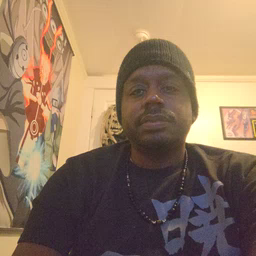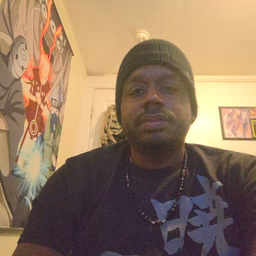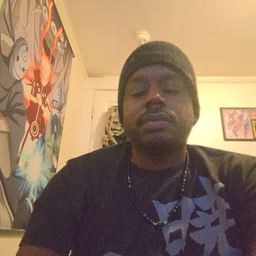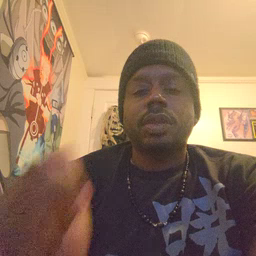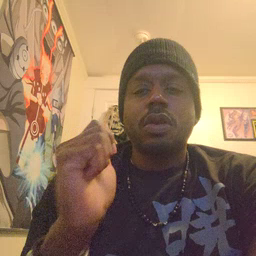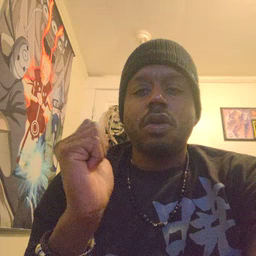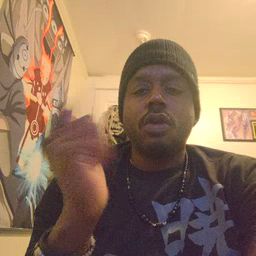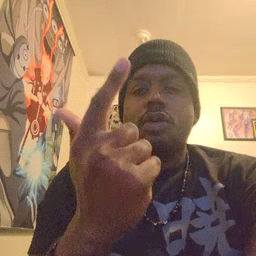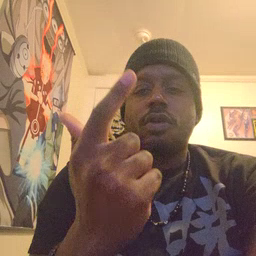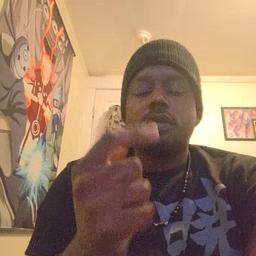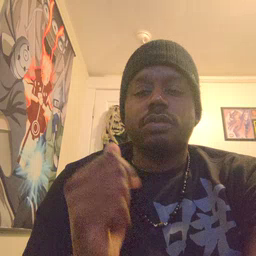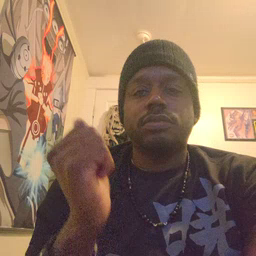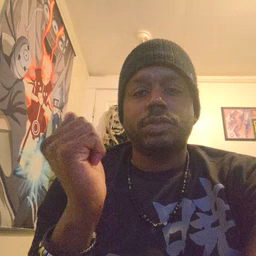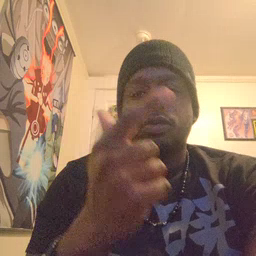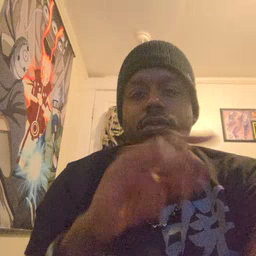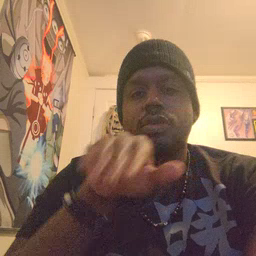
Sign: all